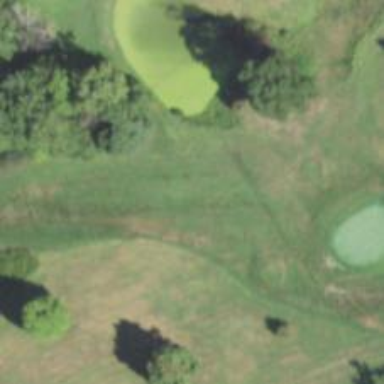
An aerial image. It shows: Golf hole.